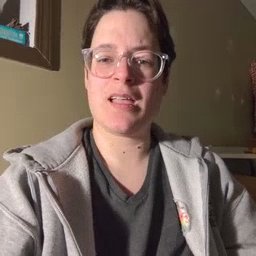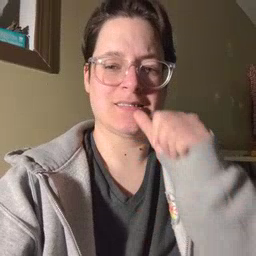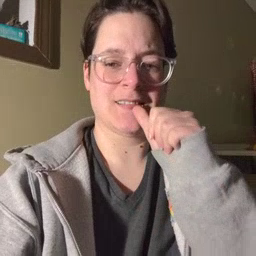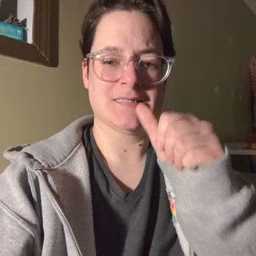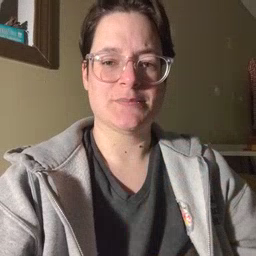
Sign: nuts